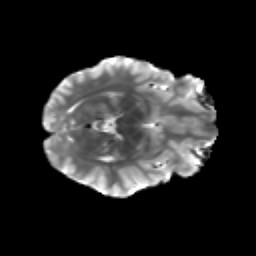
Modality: T2w
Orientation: axial
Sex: male
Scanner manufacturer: siemens
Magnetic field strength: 3 T
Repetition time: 5 s
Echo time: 0.071 s